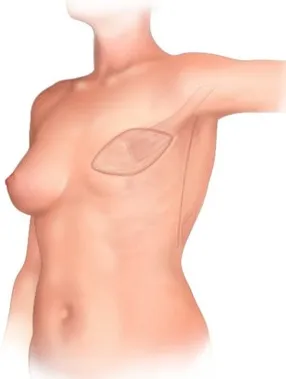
(C) The creation of a muscle pedicle and the design of a skin flap positioned over it. The flap has been elevated in preparation for transfer.
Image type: radiology (x_ray)